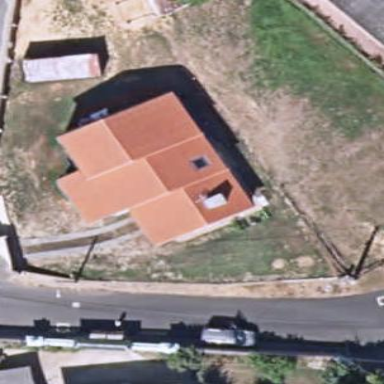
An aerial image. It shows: Simple house.